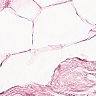
Metastatic tissue present: no